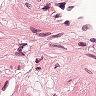
Metastatic tissue present: no